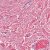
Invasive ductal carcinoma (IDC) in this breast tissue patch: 0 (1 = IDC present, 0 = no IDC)